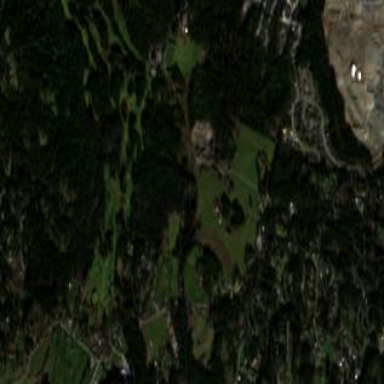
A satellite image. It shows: Golf course surrounded by greenery.